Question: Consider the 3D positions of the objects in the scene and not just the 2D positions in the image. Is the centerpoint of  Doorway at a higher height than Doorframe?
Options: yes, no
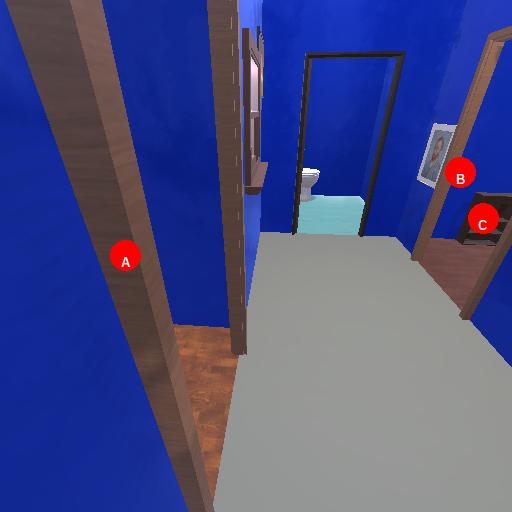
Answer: yes